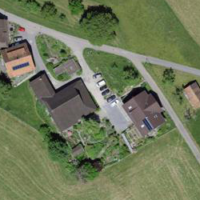
EUNIS habitat code: 52
Species observed at this site:
Dianthus armeria
Anthericum ramosum
Potentilla recta